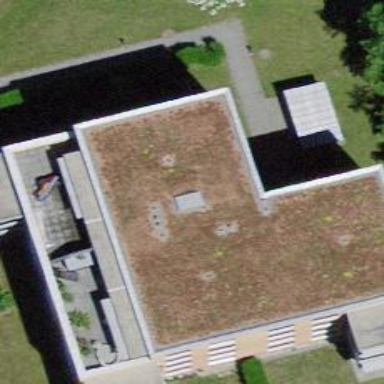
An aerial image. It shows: Flat-roofed building.